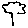
Label: tree